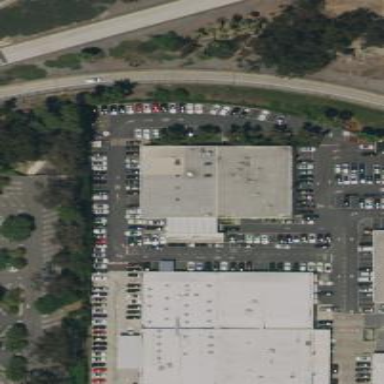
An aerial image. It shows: Commercial building used for car-related activities.